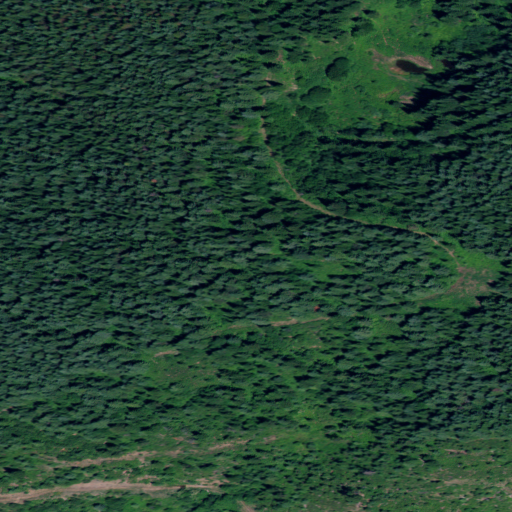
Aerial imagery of mountain in Idaho named Gold Butte containing evergreen forest, shrub, and deciduous forest